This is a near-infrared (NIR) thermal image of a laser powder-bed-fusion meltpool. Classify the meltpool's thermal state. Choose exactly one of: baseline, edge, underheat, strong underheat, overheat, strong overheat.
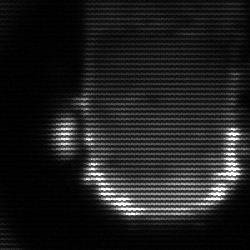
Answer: baseline